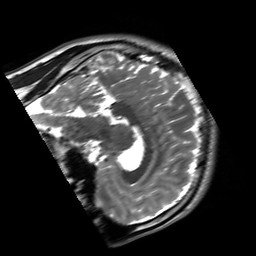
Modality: T2w
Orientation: sagittal
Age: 24
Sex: male
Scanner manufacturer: siemens
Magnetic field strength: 3 T
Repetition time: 8.53 s
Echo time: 0.091 s